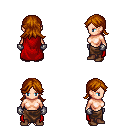
a pixel art fantasy rpg character, female body template, human, light skin, red cape, robe skirt, brunette loose hair, metal gloves, brown shoes, four views (front, back, left, right), 2x2 character sprite sheet, small pixel art, hard edges, no anti-aliasing